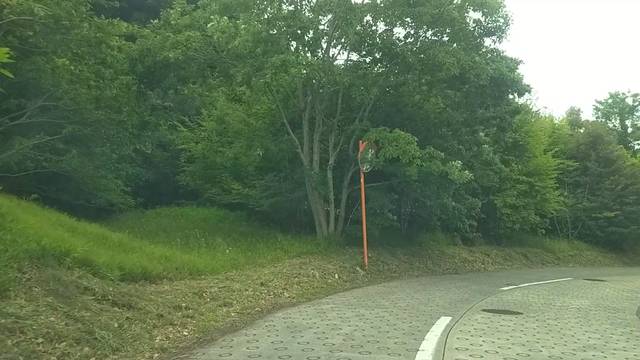
Region: Japan
Coordinates: 35.356, 139.51